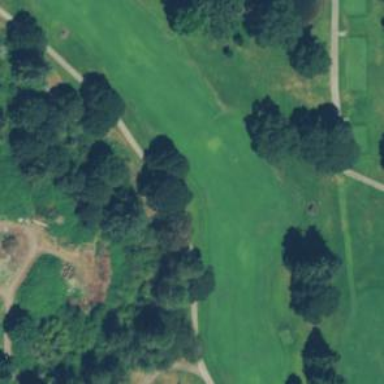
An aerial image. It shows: Golf hole.